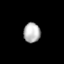
Tissue: lung
Cell type: Epithelial cells
Senescence score: 0.2266
Nuclear area (px): 326
Mean DAPI intensity: 179.589